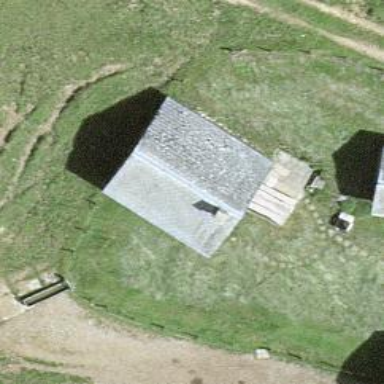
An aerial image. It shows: Detached building.